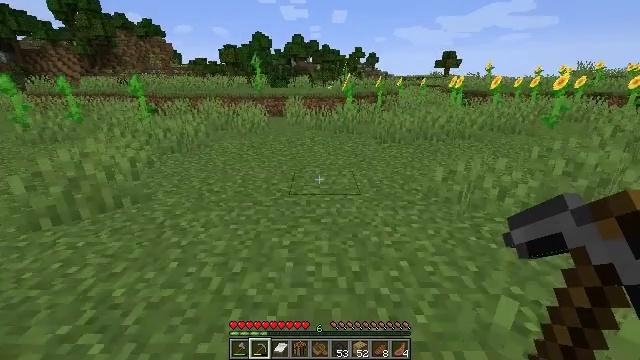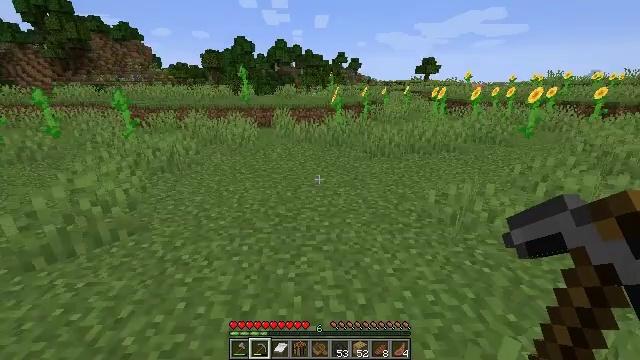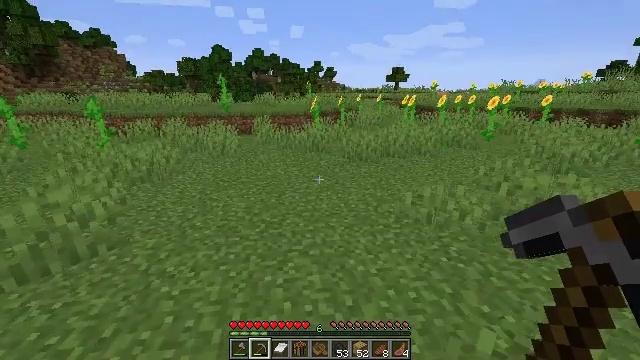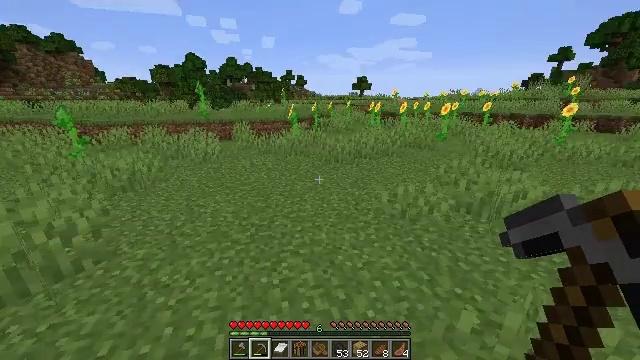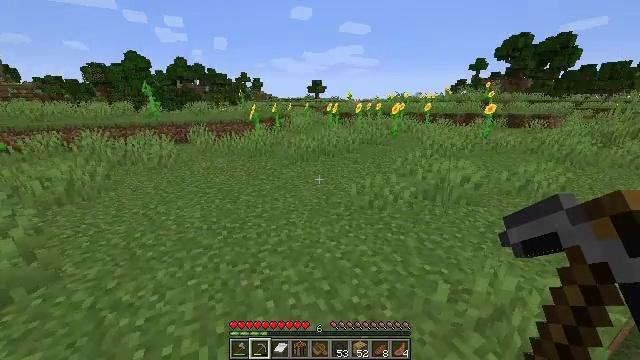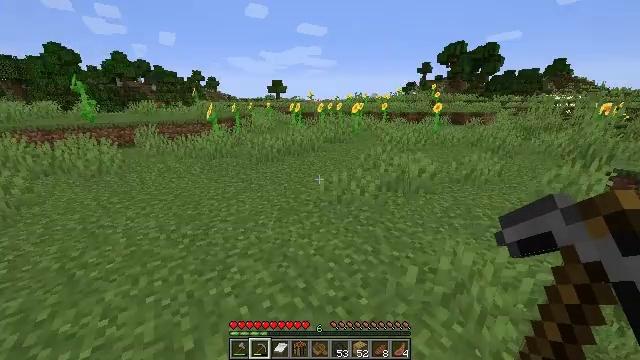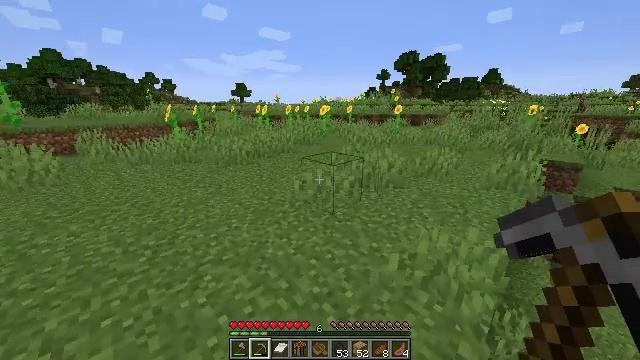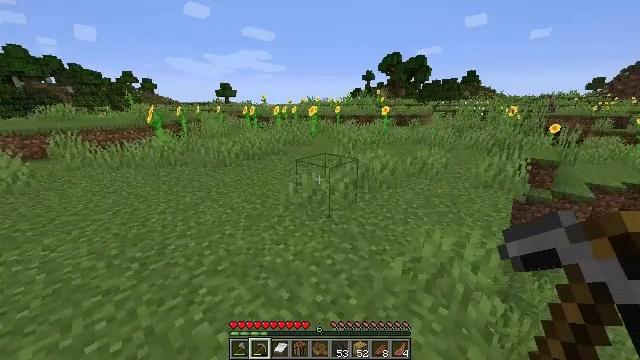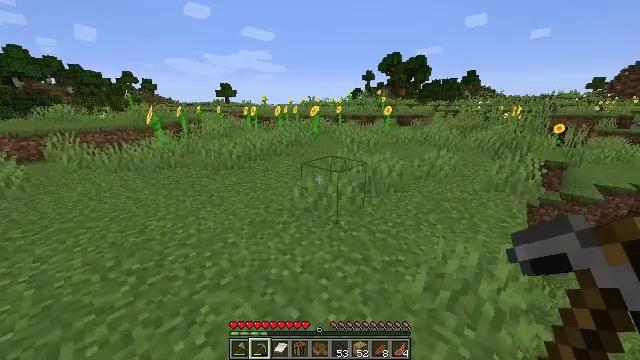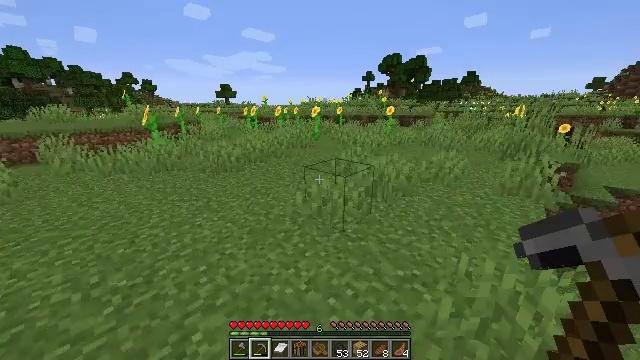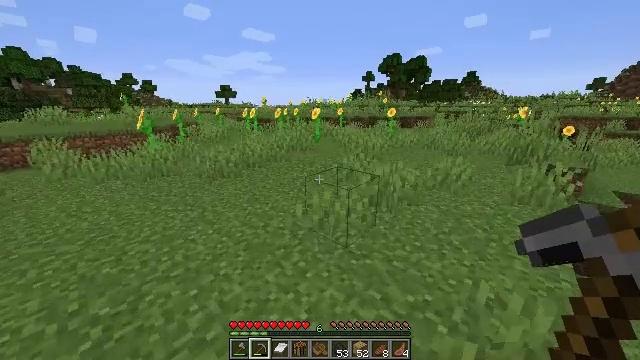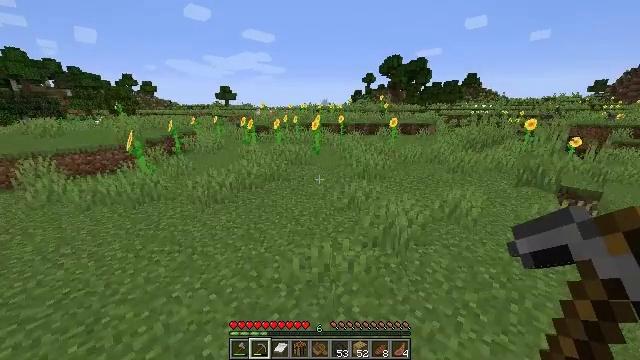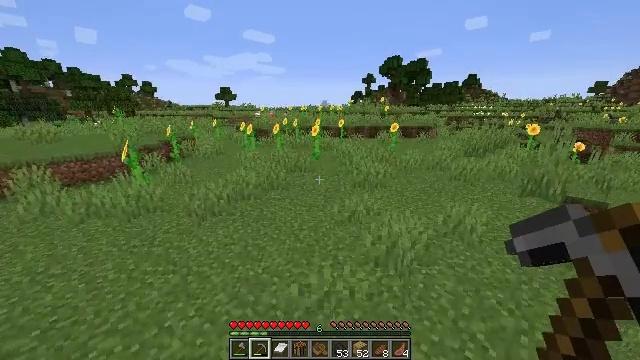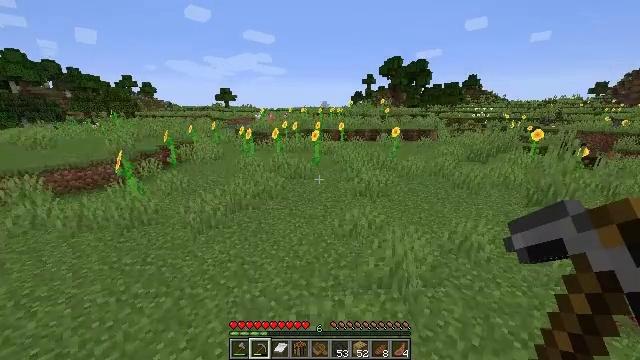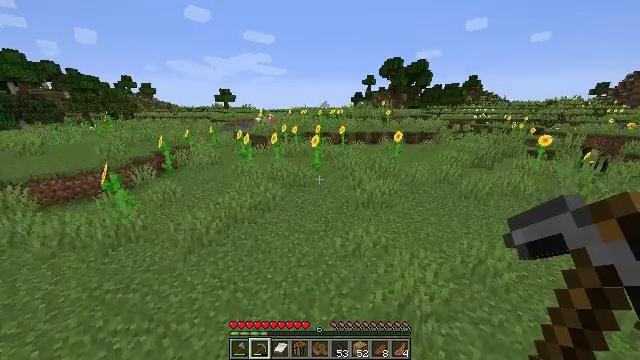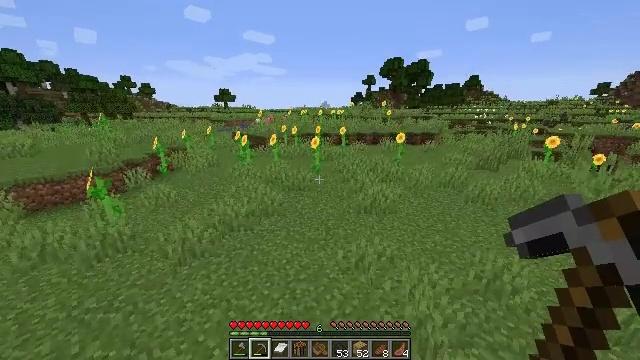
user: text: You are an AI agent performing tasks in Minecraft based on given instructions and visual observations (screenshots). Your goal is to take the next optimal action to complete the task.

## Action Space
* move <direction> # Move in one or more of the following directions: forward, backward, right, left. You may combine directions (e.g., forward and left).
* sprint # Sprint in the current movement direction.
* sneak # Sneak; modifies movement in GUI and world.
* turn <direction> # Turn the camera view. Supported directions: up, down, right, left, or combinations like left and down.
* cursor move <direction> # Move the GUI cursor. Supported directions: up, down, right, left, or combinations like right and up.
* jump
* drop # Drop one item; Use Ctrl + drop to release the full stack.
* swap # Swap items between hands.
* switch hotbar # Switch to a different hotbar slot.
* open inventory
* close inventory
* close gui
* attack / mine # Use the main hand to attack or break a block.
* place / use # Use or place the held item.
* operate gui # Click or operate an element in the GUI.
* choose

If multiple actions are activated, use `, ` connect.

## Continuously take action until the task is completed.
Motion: motion action
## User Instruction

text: Break the cornflower to collect it.
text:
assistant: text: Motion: move forward and move left, sprint, turn right
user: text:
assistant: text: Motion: move forward and move left, sprint, turn right, jump
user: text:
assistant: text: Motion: move forward and move left, sprint, turn right, jump
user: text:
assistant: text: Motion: move forward, sprint, turn right, jump
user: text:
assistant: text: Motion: move forward, sprint, turn right
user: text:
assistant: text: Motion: move forward, sprint, turn right
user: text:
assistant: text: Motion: move forward, sprint, turn right
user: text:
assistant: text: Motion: move forward, sprint
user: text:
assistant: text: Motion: move forward, sprint
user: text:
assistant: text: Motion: move forward, sprint, jump
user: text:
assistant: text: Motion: move forward, sprint, jump
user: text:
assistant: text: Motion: move forward, sprint, jump
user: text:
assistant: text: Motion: move forward, sprint, jump
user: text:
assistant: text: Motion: move forward, sprint, jump
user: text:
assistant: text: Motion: move forward, sprint, jump
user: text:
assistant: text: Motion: move forward, sprint, jump
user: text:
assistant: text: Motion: move forward, sprint, jump
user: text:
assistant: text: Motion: move forward, sprint, jump
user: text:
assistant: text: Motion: move forward, sprint, jump
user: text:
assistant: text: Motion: move forward, sprint, jump
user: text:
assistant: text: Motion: move forward, sprint, turn right, jump
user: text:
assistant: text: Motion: move forward, sprint, turn right, jump
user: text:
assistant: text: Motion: move forward, sprint, turn right, jump
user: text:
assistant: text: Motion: move forward, sprint, turn right, jump
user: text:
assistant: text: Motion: move forward, sprint, jump
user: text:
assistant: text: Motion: move forward, sprint, jump
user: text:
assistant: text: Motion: move forward, sprint, jump
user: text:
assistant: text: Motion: move forward, sprint, jump
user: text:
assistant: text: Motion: move forward, sprint, jump
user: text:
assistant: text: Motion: move forward, sprint, jump